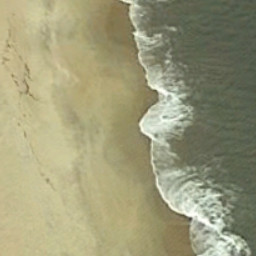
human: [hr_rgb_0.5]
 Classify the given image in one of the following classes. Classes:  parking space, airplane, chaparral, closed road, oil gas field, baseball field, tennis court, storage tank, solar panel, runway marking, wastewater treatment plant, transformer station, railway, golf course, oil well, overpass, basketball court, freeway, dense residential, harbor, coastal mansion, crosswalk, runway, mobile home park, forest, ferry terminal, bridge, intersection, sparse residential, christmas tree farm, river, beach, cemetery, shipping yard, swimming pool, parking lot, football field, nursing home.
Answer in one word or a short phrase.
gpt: beach